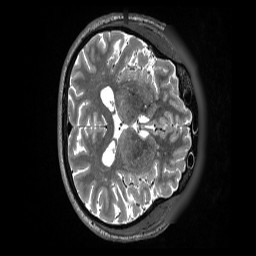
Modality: T2w
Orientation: axial
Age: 56
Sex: male